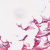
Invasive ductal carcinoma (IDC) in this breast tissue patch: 0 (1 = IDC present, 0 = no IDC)